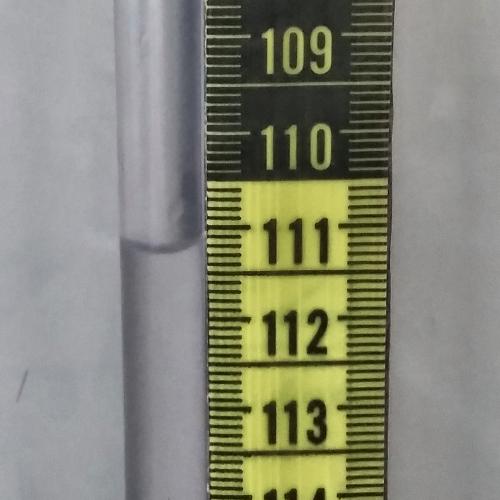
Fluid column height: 111.2 cm